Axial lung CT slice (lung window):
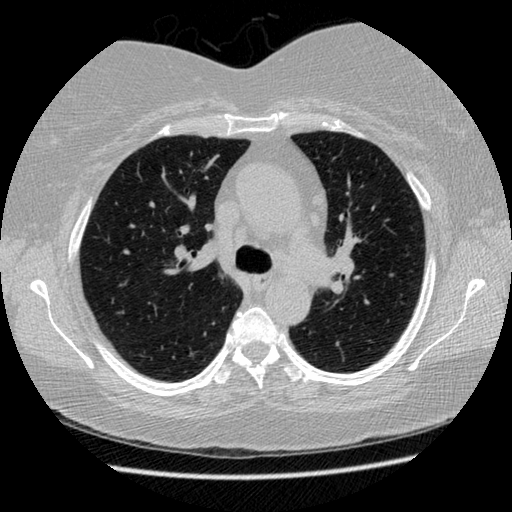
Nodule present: no